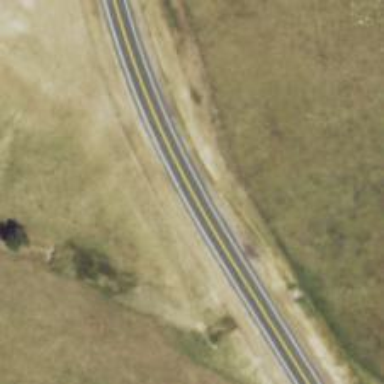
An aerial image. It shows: Tertiary road.